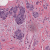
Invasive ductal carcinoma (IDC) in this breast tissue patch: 1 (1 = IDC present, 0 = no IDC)